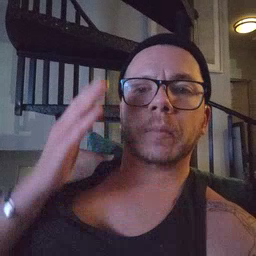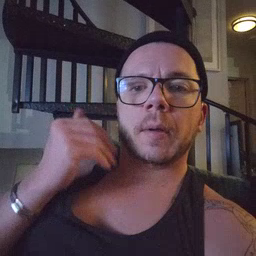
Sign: why